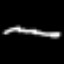
Label: squiggle